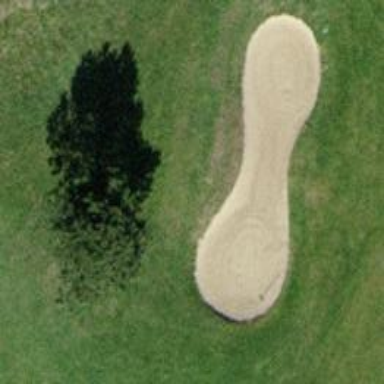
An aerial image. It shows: Golf bunker filled with natural sand.